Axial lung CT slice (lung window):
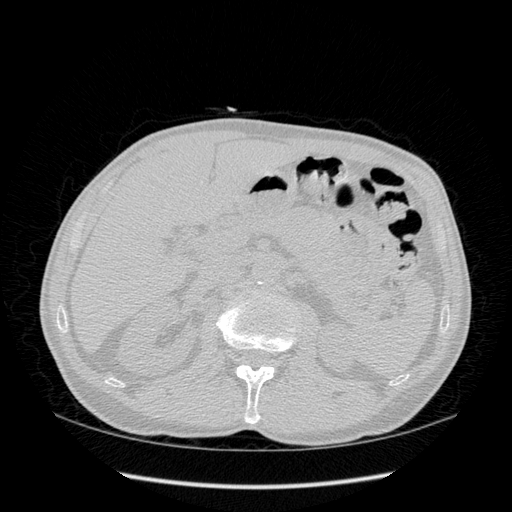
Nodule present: no